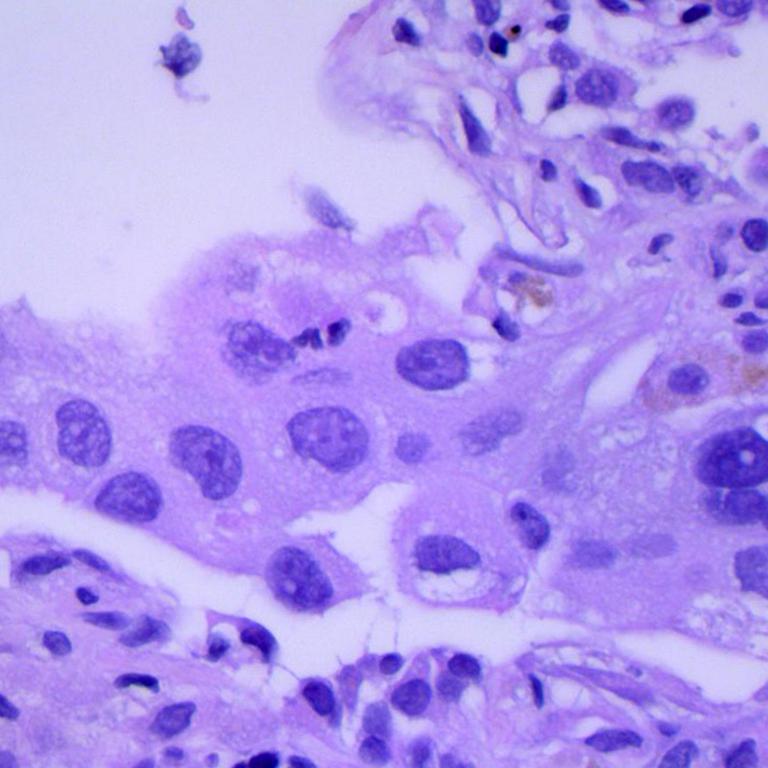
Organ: lung
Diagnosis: adenocarcinomas